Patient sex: F
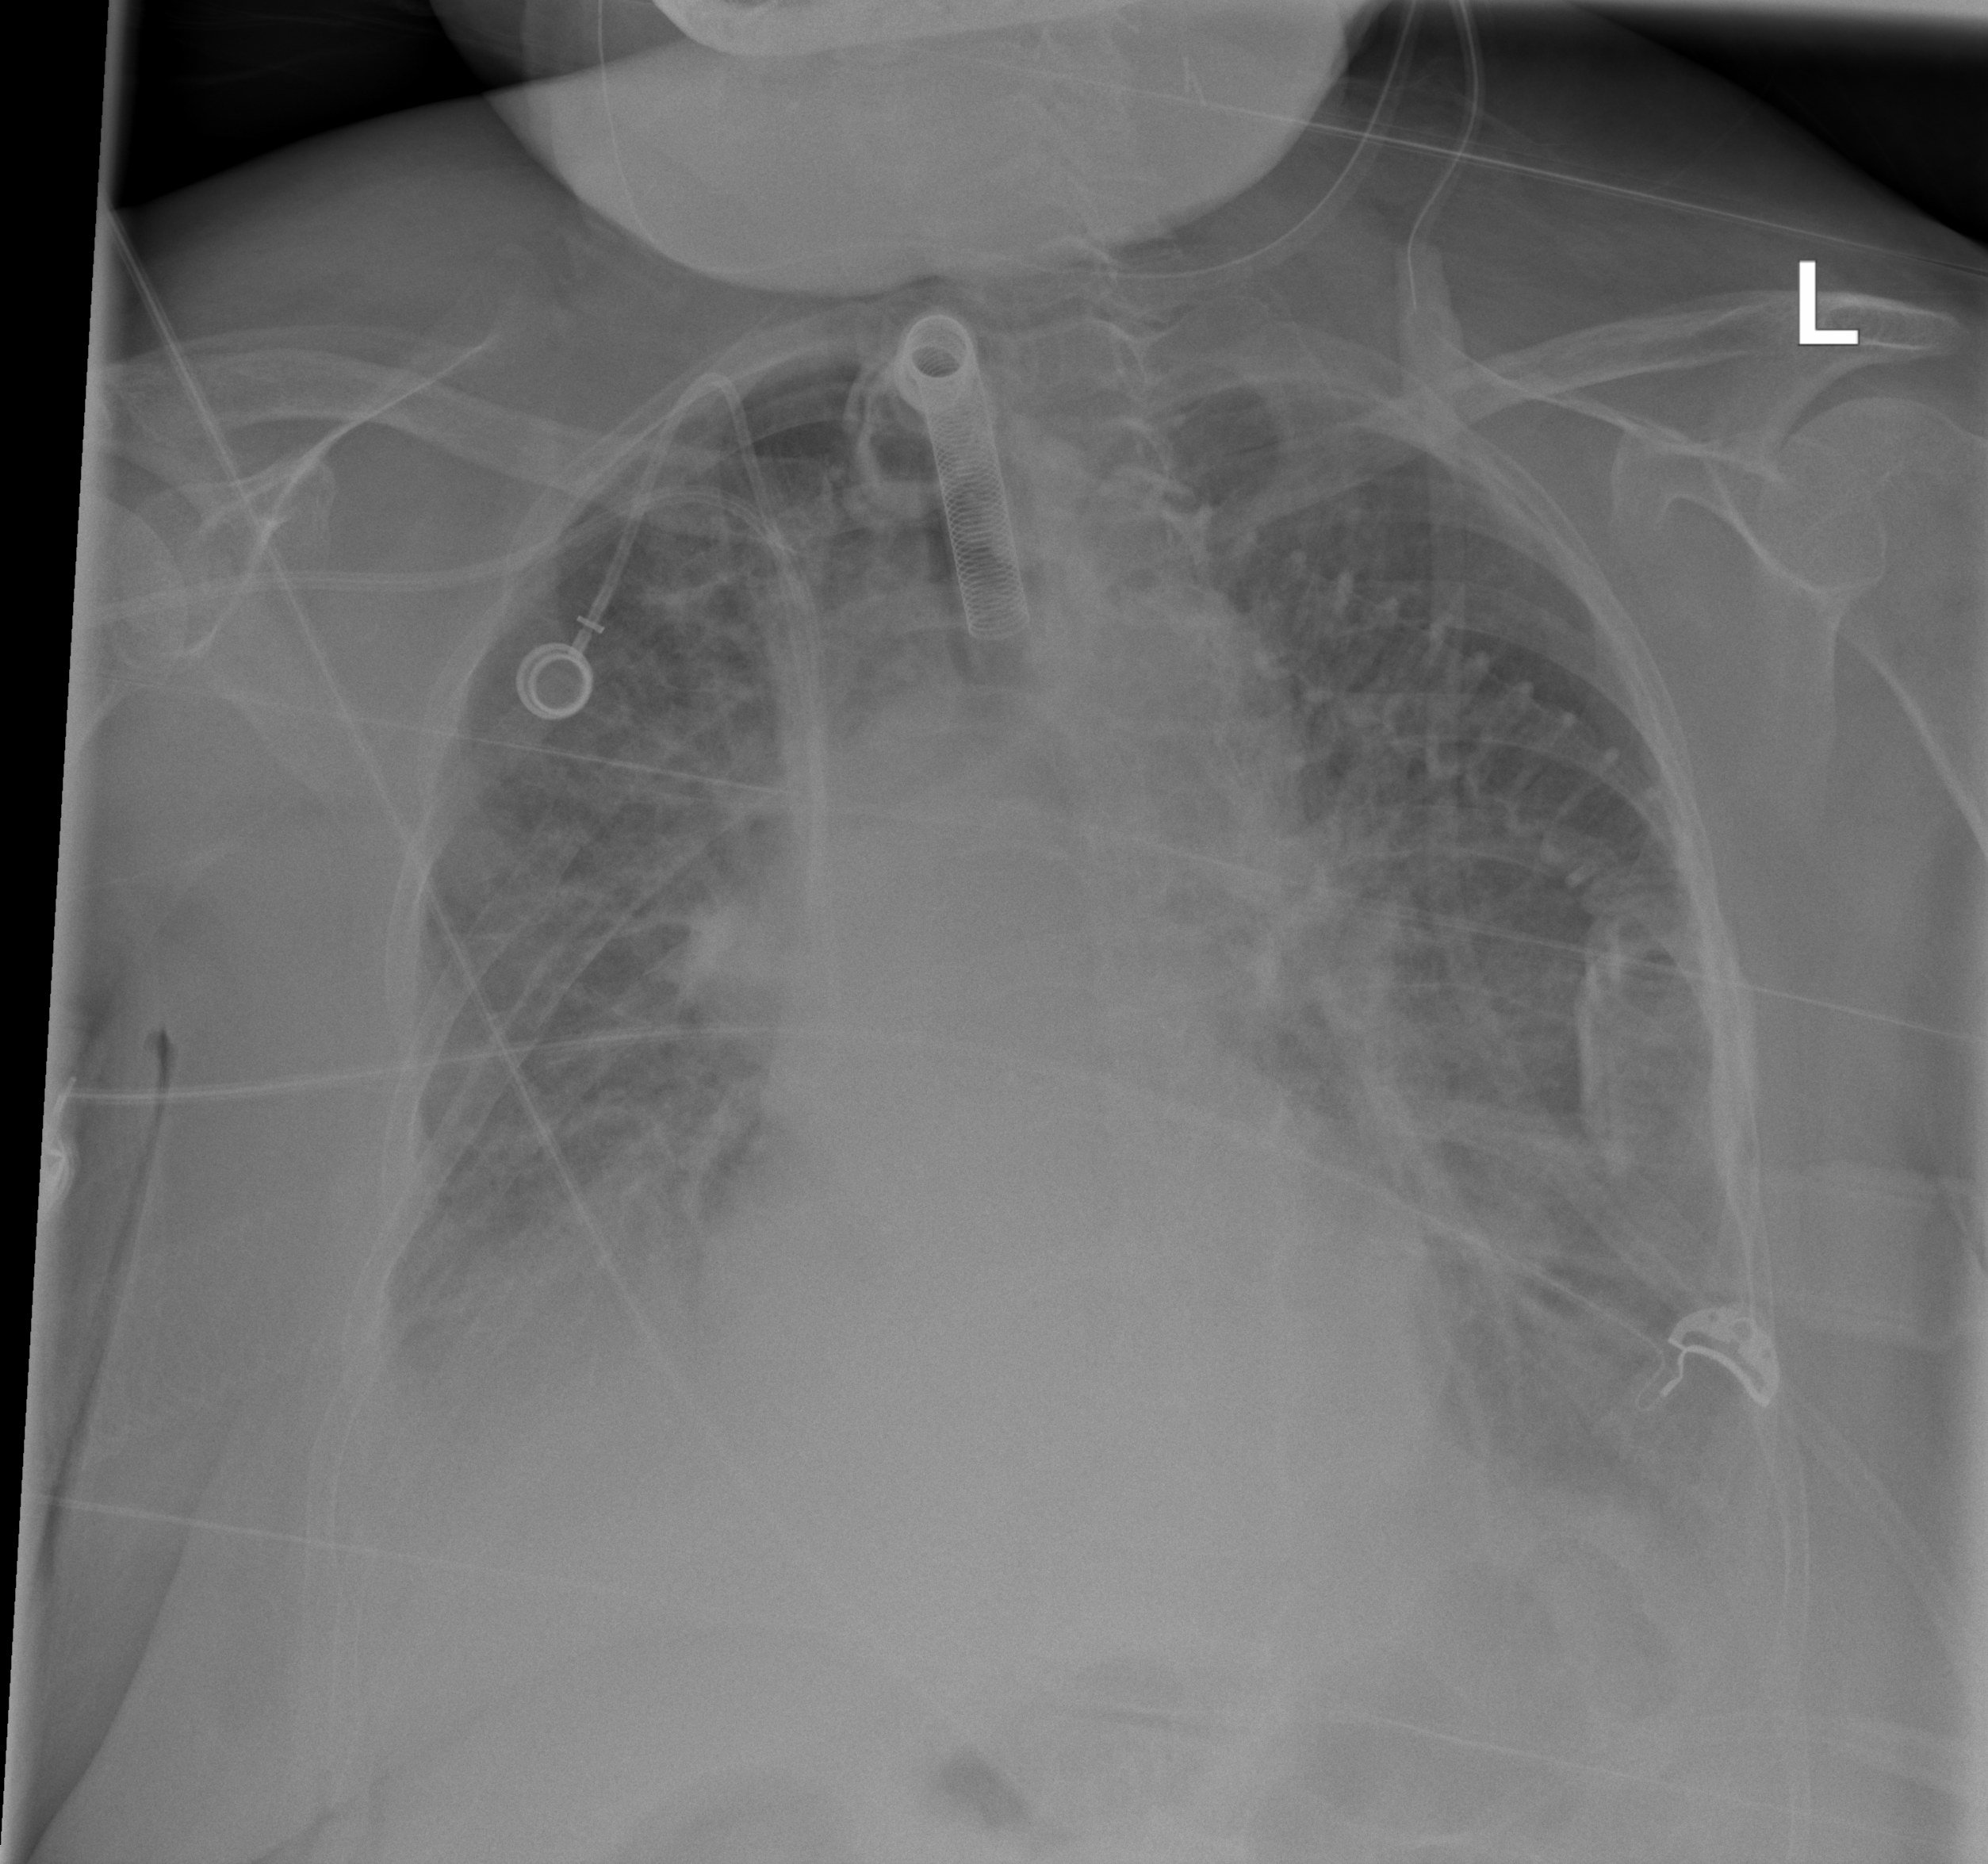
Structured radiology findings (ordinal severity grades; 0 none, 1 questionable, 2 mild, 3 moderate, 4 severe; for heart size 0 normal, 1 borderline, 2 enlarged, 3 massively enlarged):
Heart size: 1
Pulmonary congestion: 3
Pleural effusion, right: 3
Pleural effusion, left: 3
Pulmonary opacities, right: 3
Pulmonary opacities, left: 3
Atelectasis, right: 2
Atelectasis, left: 2